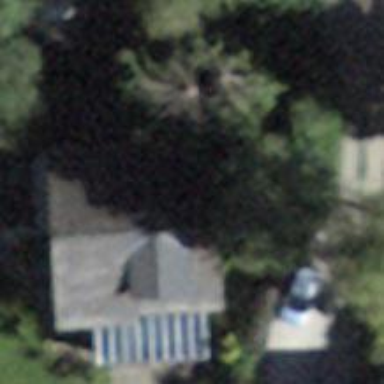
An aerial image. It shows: Building with ridged roof.